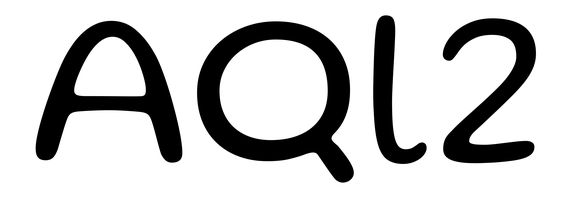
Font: Gluten_Light